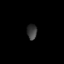
Tissue: skin
Cell type: Epithelial cells
Senescence score: 0.9684
Nuclear area (px): 146
Mean DAPI intensity: 58.658